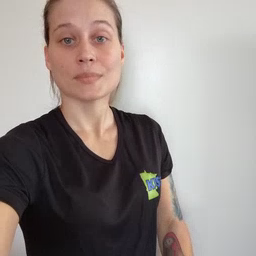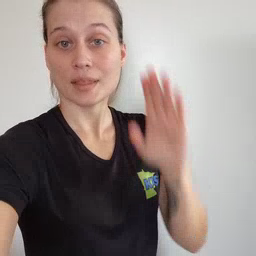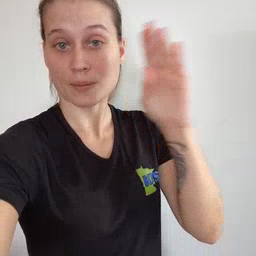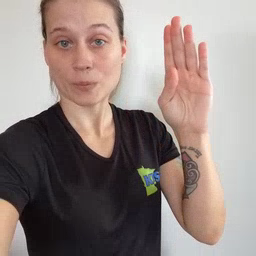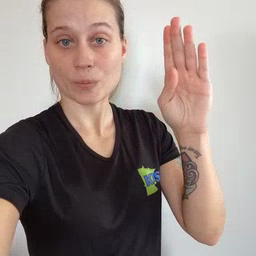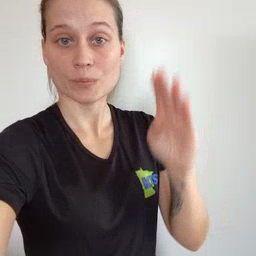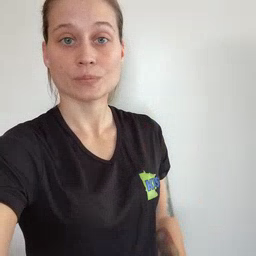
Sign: hello